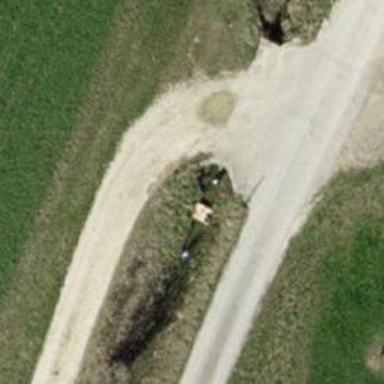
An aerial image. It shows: Culvert tunnel.